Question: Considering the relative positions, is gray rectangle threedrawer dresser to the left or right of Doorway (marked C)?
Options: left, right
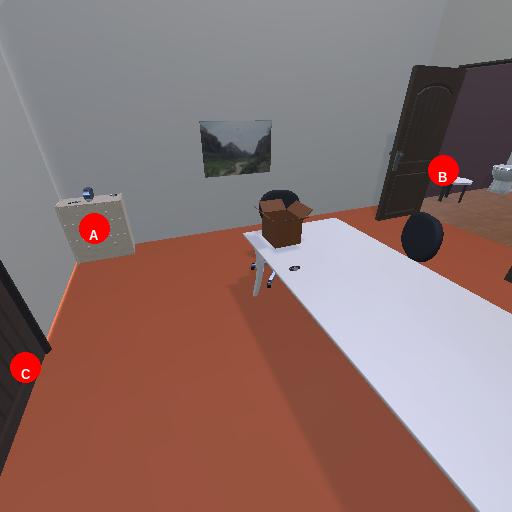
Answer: left